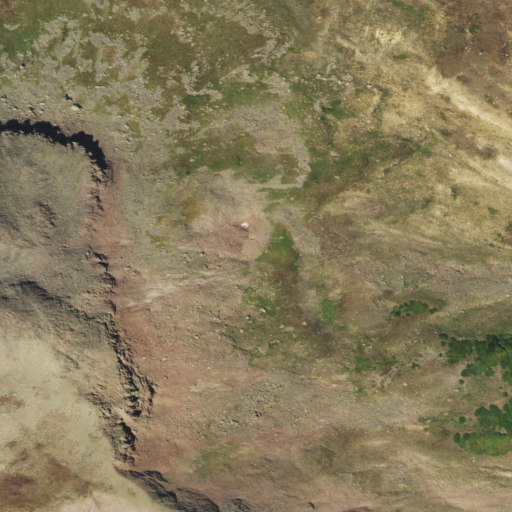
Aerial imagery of mountain in Colorado named Bent Peak containing grassland and barren land